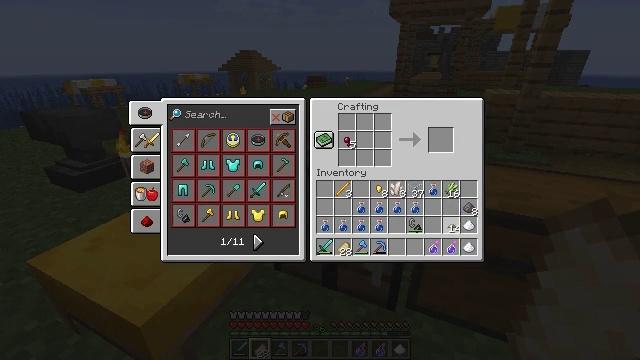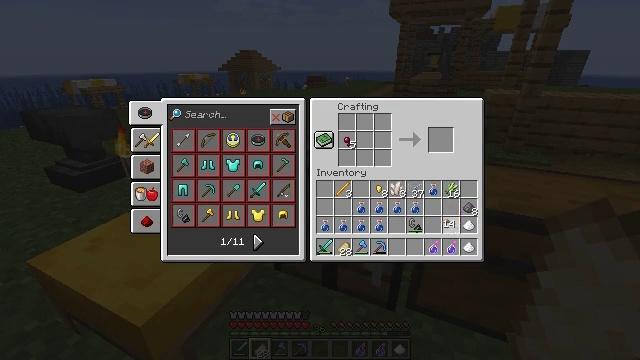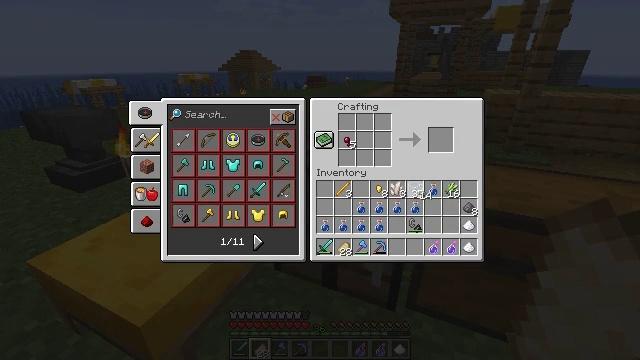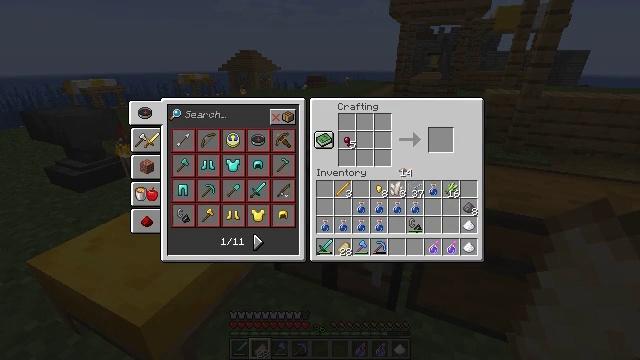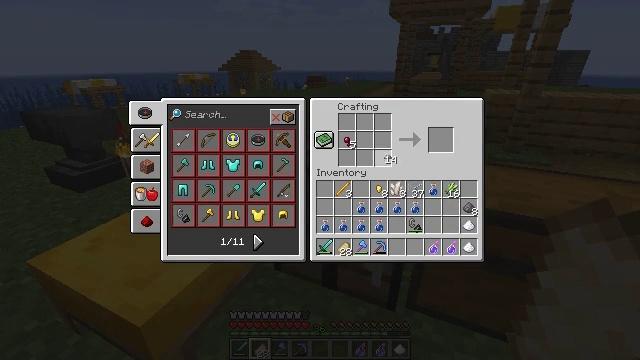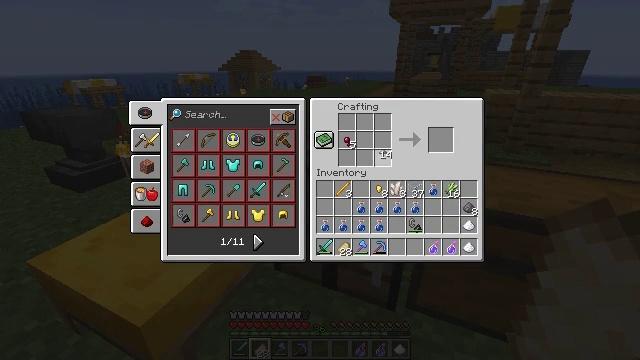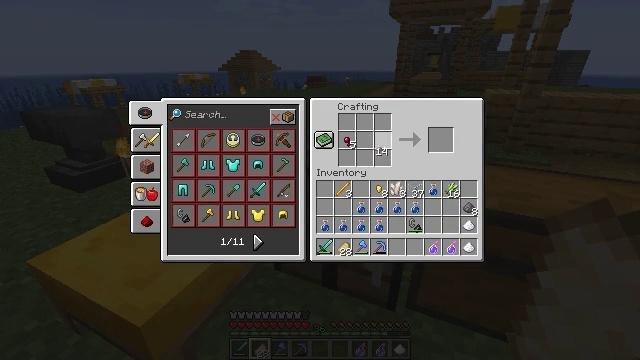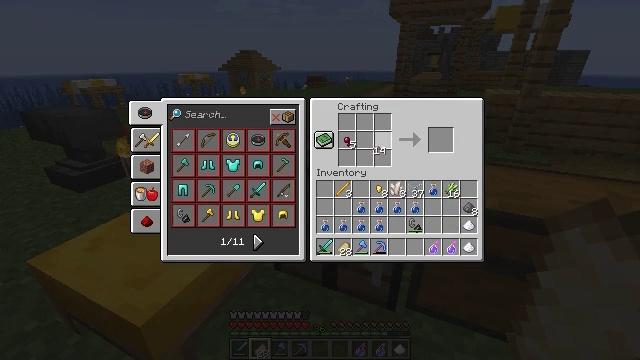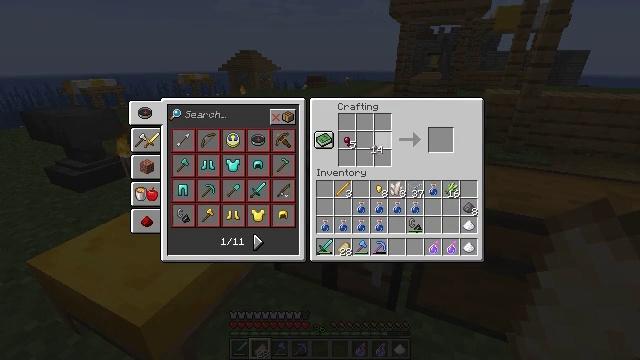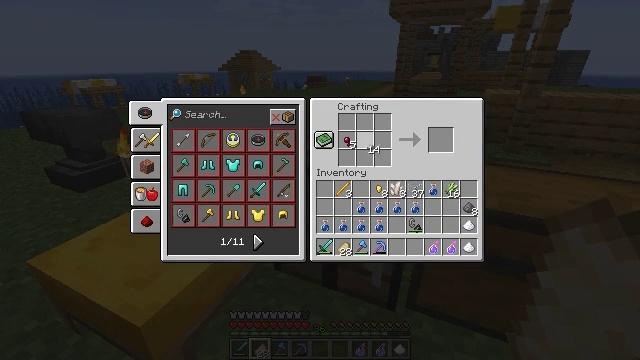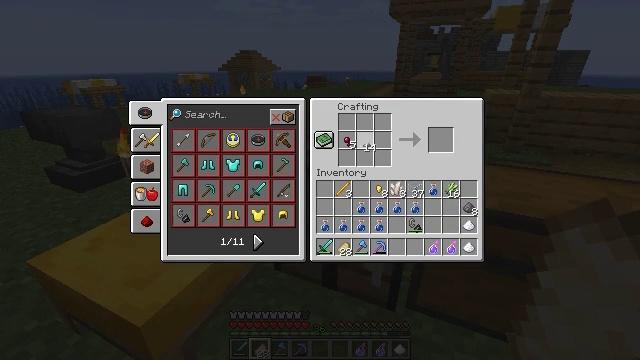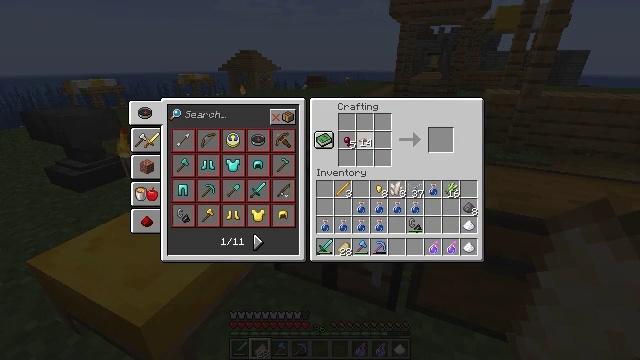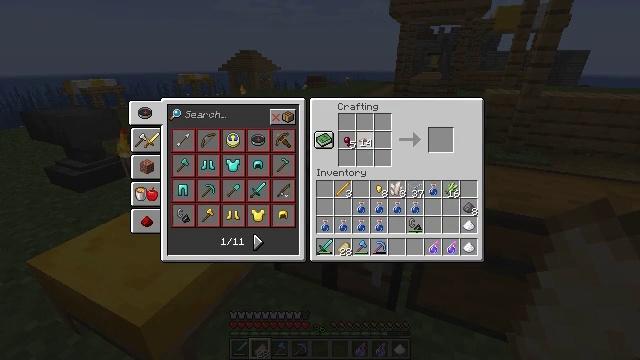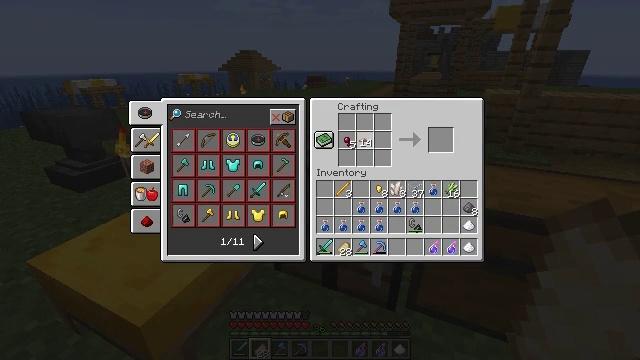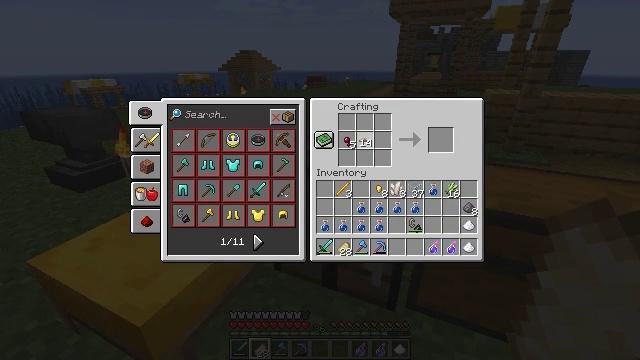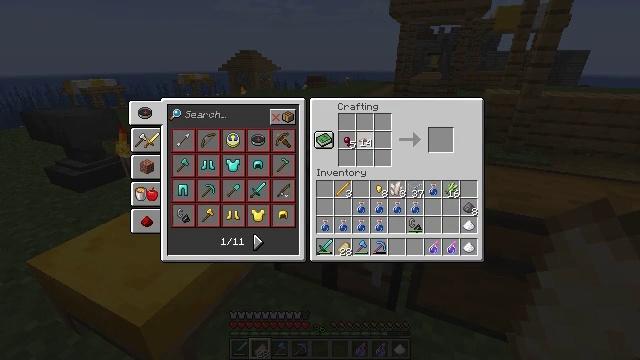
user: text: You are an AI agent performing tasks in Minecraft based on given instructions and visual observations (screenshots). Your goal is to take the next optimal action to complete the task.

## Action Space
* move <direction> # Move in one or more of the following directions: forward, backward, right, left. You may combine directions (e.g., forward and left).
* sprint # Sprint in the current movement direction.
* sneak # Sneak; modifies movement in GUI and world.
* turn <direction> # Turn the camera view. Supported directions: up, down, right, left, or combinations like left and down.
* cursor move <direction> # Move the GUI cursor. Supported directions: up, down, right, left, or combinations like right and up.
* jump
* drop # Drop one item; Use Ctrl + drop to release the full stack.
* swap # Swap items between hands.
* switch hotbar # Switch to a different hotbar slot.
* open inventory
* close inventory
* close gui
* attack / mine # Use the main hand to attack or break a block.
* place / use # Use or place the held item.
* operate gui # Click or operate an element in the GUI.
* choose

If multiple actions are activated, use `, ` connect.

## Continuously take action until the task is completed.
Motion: motion action
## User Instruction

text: Open your crafting grid to make a fermented spider eye.
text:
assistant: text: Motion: operate gui
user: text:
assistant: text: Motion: cursor move left and up
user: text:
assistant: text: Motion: cursor move left and up
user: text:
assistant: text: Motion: cursor move left and up
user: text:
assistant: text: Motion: no_op
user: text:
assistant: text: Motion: no_op
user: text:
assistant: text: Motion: no_op
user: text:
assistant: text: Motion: no_op
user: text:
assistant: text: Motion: no_op
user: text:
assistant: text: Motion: no_op
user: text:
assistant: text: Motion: no_op
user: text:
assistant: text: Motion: no_op
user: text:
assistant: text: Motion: operate gui
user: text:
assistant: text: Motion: operate gui
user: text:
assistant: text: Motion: operate gui
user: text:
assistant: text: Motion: no_op
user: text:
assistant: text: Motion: no_op
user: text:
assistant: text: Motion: cursor move right
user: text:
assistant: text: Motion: cursor move right and down
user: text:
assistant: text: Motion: cursor move right and down
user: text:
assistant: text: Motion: cursor move right and down
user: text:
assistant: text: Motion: cursor move right and down
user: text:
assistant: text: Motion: cursor move down
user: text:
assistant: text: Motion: no_op
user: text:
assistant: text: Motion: no_op
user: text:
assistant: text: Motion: no_op
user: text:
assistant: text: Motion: no_op
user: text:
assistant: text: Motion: no_op
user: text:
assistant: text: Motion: cursor move right
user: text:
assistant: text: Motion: no_op